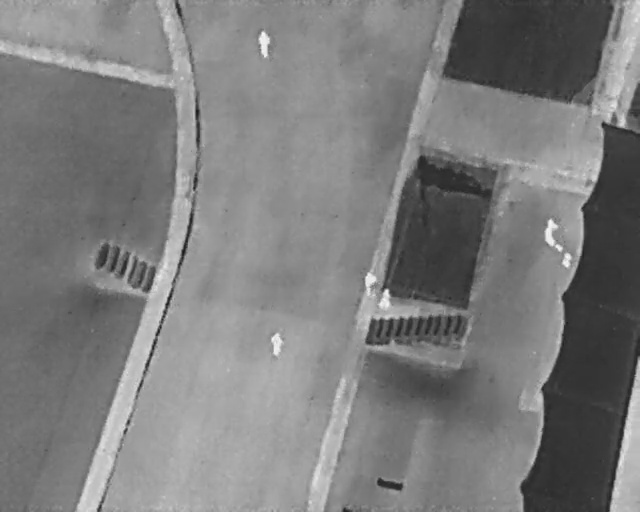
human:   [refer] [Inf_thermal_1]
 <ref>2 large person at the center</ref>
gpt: <box>[[55, 53, 60, 56, 2], [41, 65, 45, 68, 2]]</box>